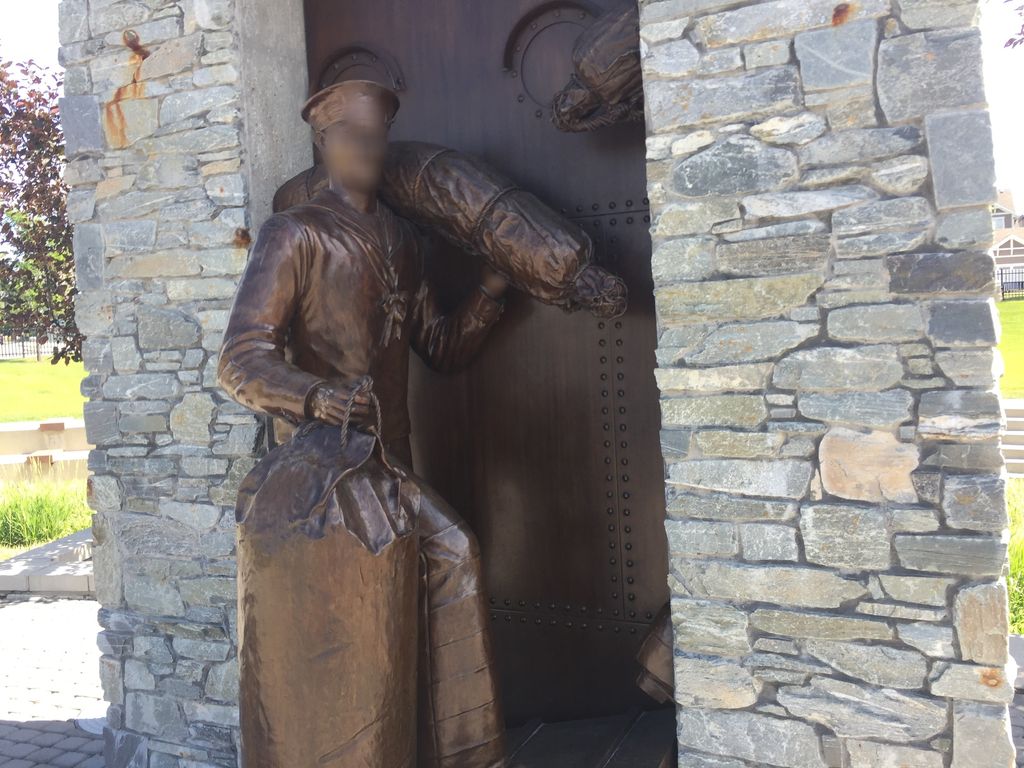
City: calgary